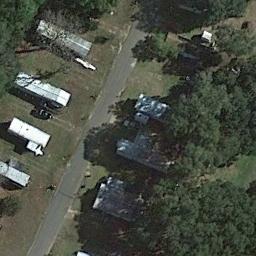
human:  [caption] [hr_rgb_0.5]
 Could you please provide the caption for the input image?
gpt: The mobile home park is on the grass next to some trees and road .

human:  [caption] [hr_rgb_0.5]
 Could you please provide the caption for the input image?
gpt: There are many trees in the mobile home park .

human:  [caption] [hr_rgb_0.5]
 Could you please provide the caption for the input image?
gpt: The roofs of mobile homes in this area are either black or white .

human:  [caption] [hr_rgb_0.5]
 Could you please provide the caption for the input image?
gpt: The mobile home park has some mobile homes along the road and a grove of trees is next to the mobile home park .

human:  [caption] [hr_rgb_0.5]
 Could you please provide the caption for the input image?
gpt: There are some green trees and buildings in the mobile home park .